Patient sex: F
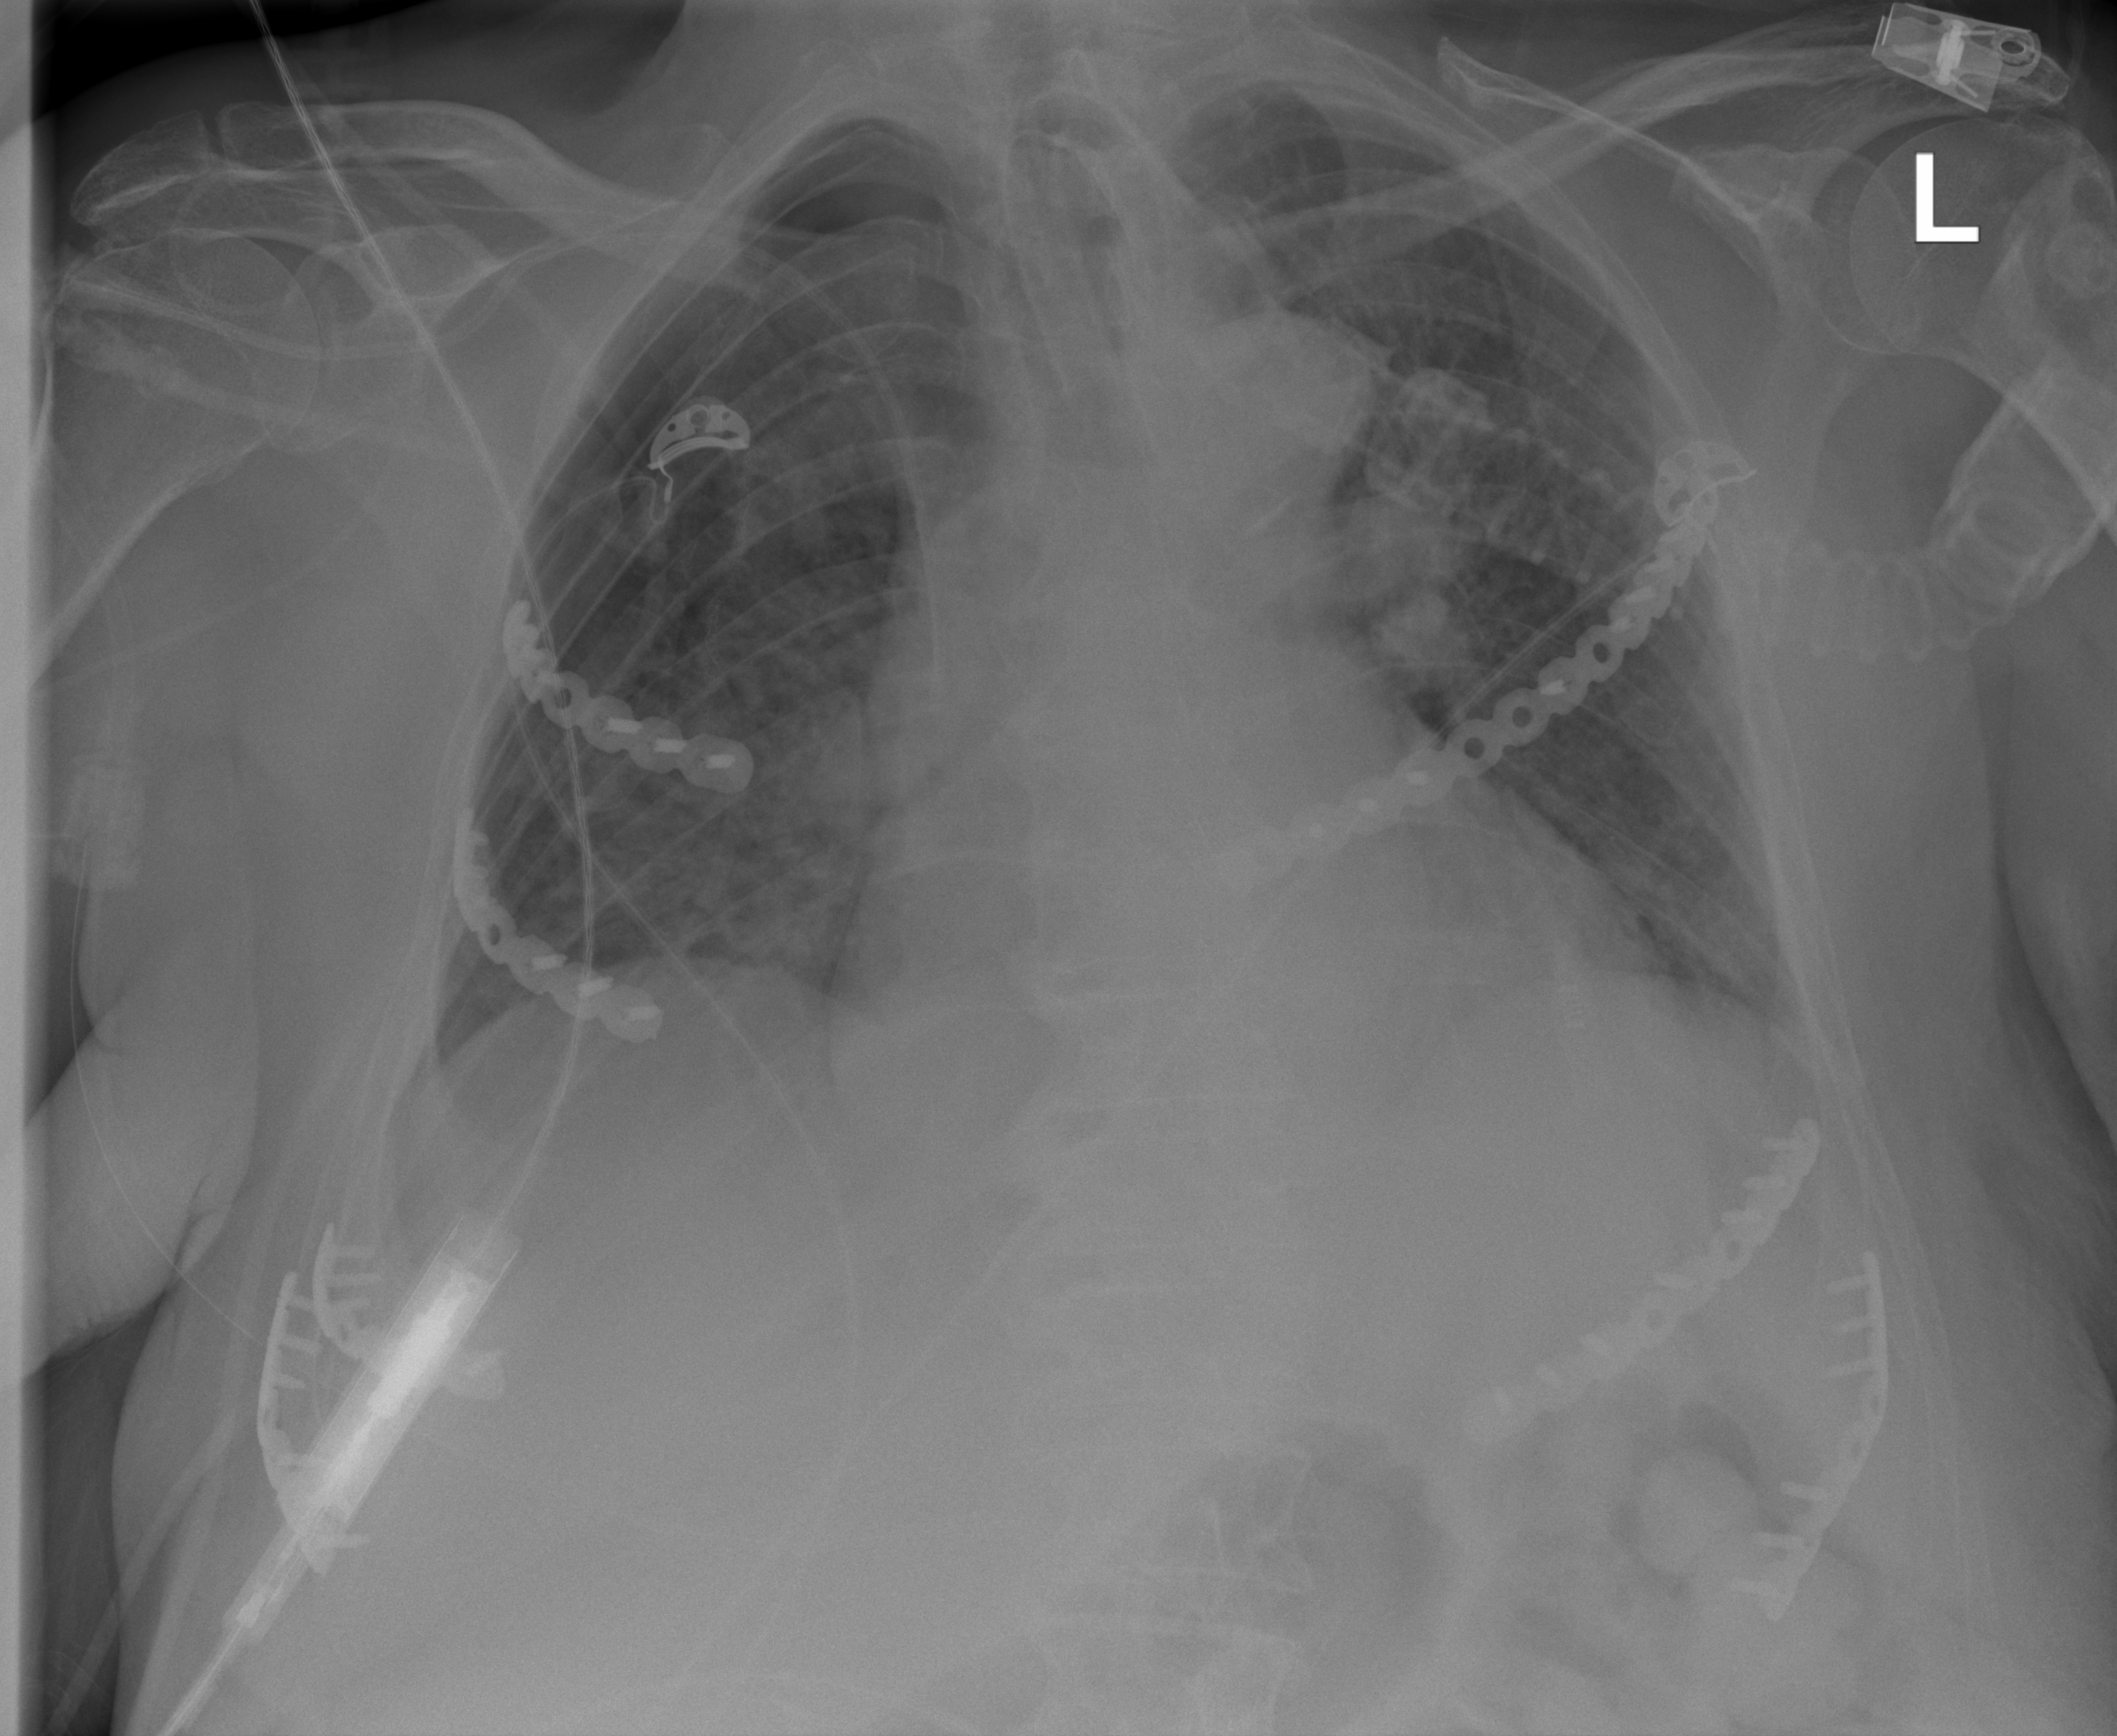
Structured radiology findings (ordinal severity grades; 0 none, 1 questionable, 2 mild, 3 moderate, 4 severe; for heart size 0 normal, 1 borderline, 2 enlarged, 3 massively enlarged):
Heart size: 1
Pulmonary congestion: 2
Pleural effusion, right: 0
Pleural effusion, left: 0
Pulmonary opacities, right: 0
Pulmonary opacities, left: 0
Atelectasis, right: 2
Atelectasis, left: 0